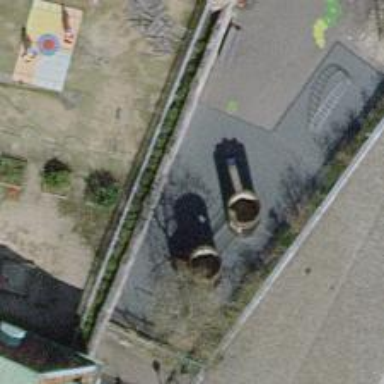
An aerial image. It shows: Playground area for leisure land.